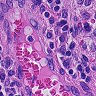
Metastatic tissue present: no